Question: I have a row like that -> [name],[mp3names],[suggested_names]
suggested_names is a list for combobox and each row has different suggested names. So I need a combobox for them. but I dont know how to do.
edit: I read my csv file at first, then I add all them in a list, then I handle all columns. I have name suggestions for every row, but i don't know how to add this suggestions. Now I can only once define the suggestions and use for all rows, but it is not correct, I need different suggestions for every row.

'''
for i in range(self.row_len):
outliers_list.append([str(self.columns[1][i])]+[str(self.columns[self.col_count-2][i])]+[str(self.columns[self.col_count-1][i])]+[corrected]+[audio_name])
self.col_len = len(outliers_list[0]);
#dynamically liststore column adding
self.liststore = Gtk.ListStore(*([str] * 5))
# You need to use self.fillStore() instead.
for item in outliers_list:
self.liststore.append(item)
liststore_suggestions = Gtk.ListStore(str)
suggestions = correct("axse")
for item in suggestions:
liststore_suggestions.append([item])
renderer_text = Gtk.CellRendererText()
column = Gtk.TreeViewColumn("Name", renderer_text, text=0)
treeview.append_column(column)
renderer_text = Gtk.CellRendererText()
column = Gtk.TreeViewColumn("mp3Names", renderer_text, text=1)
treeview.append_column(column)
renderer_combo = Gtk.CellRendererCombo()
renderer_combo.set_property("editable", True)
renderer_combo.set_property("model",liststore_suggestions)
renderer_combo.set_property("text-column", 0)
renderer_combo.set_property("has-entry", True)
renderer_combo.connect("edited", self.on_combo_changed)
column_combo = Gtk.TreeViewColumn("Suggest", renderer_combo, text=2)
treeview.append_column(column_combo)
'''
here suggestions = correct("axse") would change for every row, I only defined it for showing you, the correct one ise :
'''
suggestions = correct(str(self.columns[1][i]))
'''
At last, what I want is changing this code, because it stores only one list and use it for every row.
'''
renderer_combo.set_property("model",liststore_suggestions)
'''
But what I want is something like that. Loading dynamically combobox liststores for every row.
'''
renderer_combo.set_property("model",liststore_suggestions[i])
'''
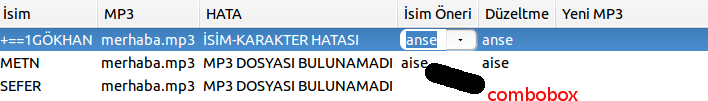
Answer: Finally I found my way.
So at first I added
'''
select = self.treeview.get_selection()
select.connect("changed", self.on_tree_selection_changed)
'''
Then I added the new function. It gets the first column value of row and do correction, suggests names and update combobox.
'''
def on_tree_selection_changed(self, selection):
model, treeiter = selection.get_selected()
name = str(model[treeiter][0])
liststore_suggestions = Gtk.ListStore(str)
suggestions = correct(name)
for item in suggestions:
liststore_suggestions.append([item])
self.renderer_combo.set_property("model",liststore_suggestions)
'''